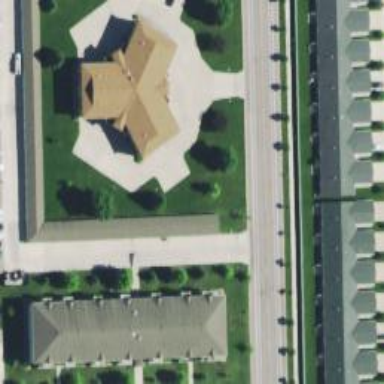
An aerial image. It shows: Group of garages.